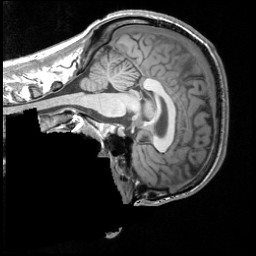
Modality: T1w
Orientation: sagittal